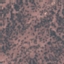
Label: HerbaceousVegetation